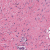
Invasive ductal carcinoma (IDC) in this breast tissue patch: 0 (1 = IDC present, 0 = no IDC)